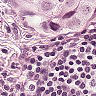
Metastatic tissue present: yes